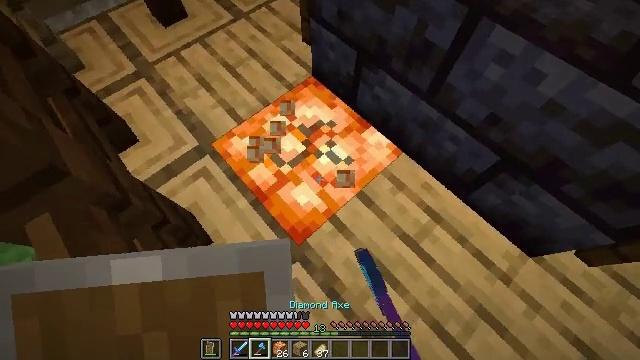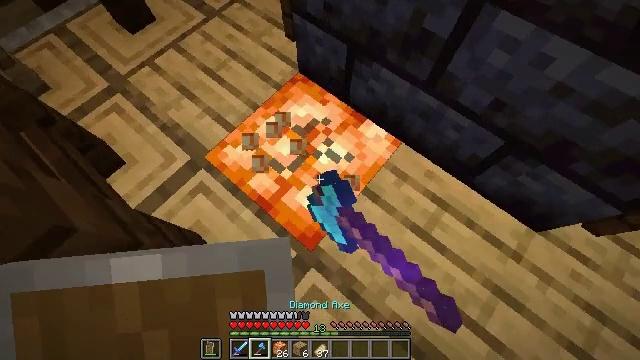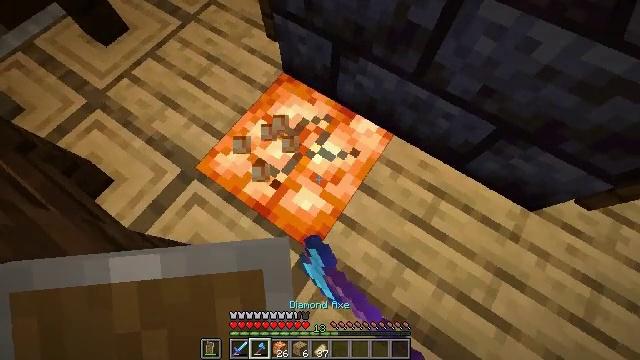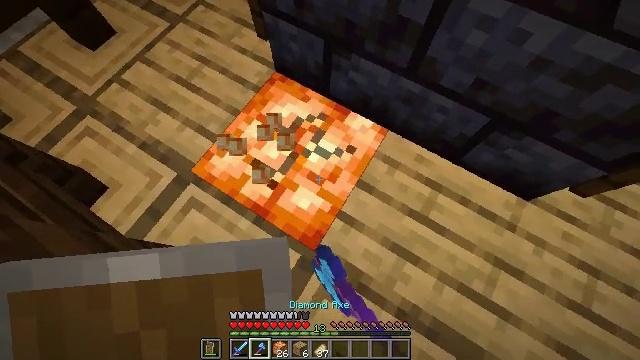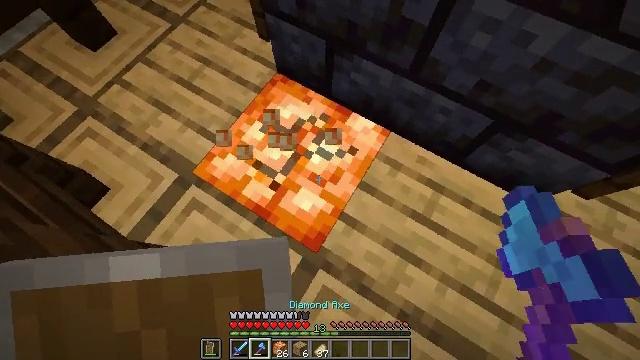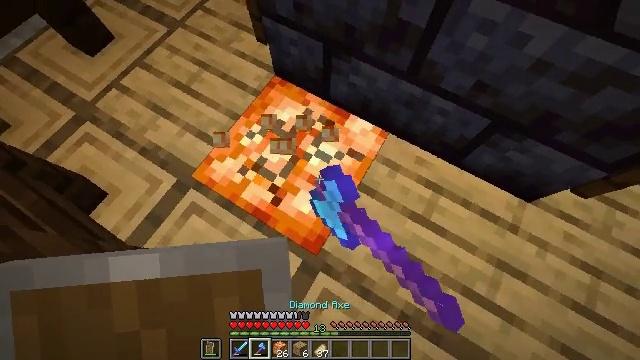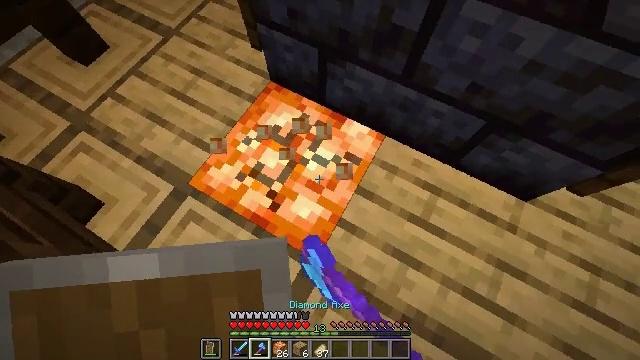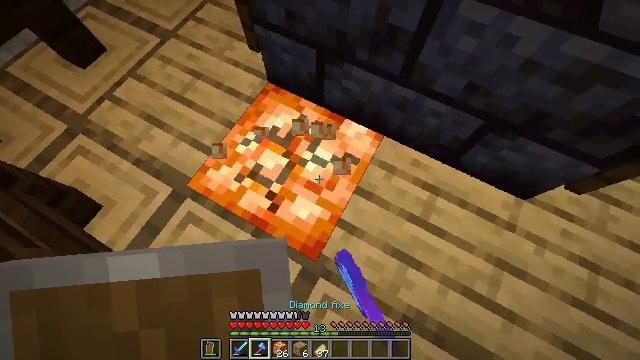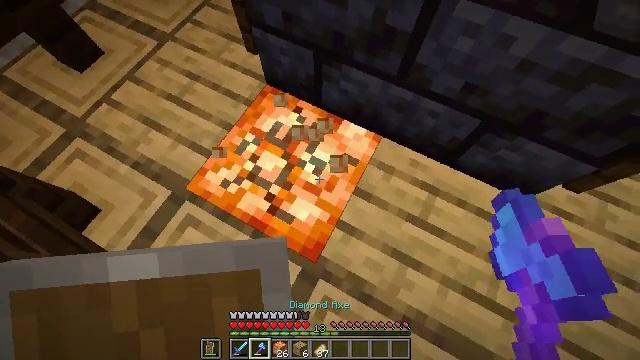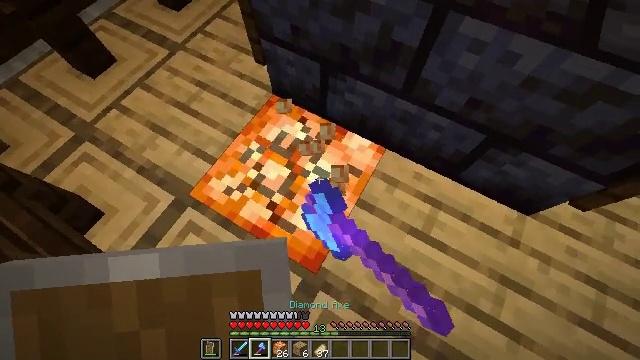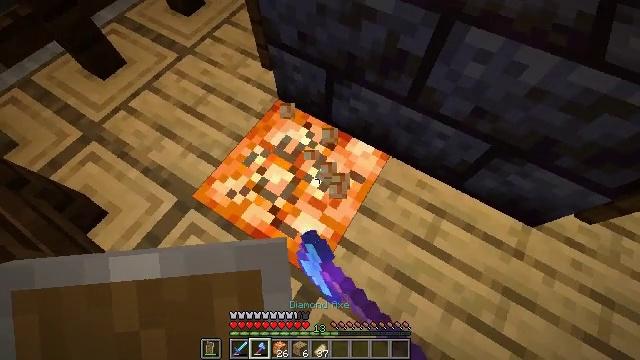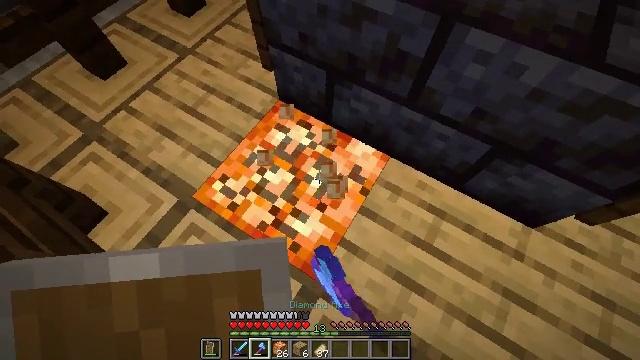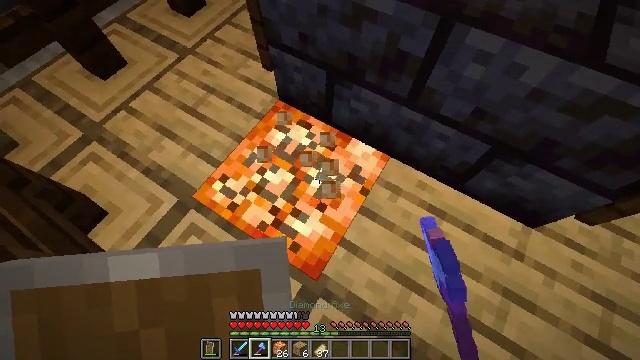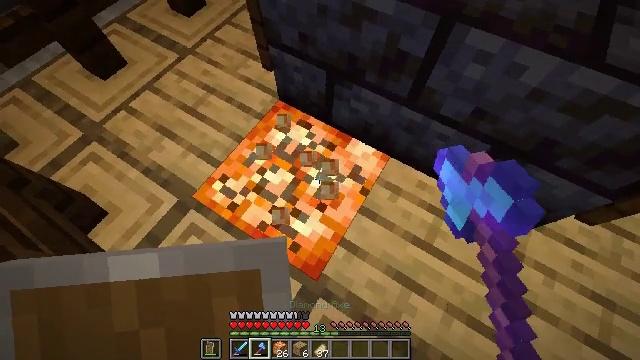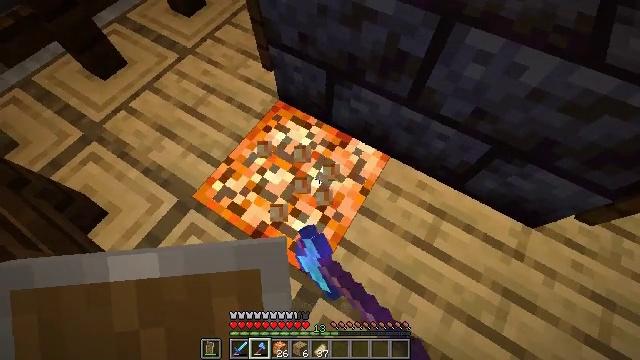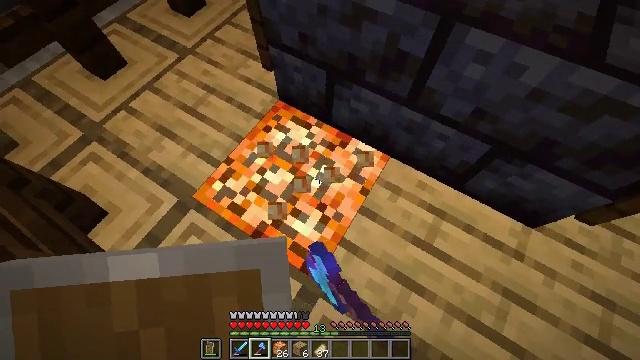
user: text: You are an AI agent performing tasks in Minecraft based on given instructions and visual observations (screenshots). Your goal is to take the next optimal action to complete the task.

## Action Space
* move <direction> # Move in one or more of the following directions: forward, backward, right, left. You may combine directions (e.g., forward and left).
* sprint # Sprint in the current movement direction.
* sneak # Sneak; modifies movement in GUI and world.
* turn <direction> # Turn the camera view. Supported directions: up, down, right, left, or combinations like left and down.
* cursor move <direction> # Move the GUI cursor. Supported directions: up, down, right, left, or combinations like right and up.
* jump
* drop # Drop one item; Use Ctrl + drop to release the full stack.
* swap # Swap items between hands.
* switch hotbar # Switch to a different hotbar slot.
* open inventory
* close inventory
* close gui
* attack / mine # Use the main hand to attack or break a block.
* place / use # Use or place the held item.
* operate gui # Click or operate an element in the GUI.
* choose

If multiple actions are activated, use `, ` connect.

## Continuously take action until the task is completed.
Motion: motion action
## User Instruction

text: Collect the shroomlight block.
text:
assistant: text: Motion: turn right and down, attack / mine
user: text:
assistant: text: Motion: turn right, attack / mine
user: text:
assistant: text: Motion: turn right, attack / mine
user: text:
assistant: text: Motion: attack / mine
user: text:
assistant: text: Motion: attack / mine
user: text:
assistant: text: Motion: turn right, attack / mine
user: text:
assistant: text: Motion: attack / mine
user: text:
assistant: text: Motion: attack / mine
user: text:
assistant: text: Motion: turn left and up, attack / mine
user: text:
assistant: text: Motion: turn left and up, attack / mine
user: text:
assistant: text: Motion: attack / mine
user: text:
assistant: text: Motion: attack / mine
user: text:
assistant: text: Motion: attack / mine
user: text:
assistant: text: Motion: attack / mine
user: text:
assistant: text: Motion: attack / mine
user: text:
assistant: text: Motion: attack / mine
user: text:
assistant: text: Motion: attack / mine
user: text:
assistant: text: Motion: attack / mine
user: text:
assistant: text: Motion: attack / mine
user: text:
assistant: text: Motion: attack / mine
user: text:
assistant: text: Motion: attack / mine
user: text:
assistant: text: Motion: attack / mine